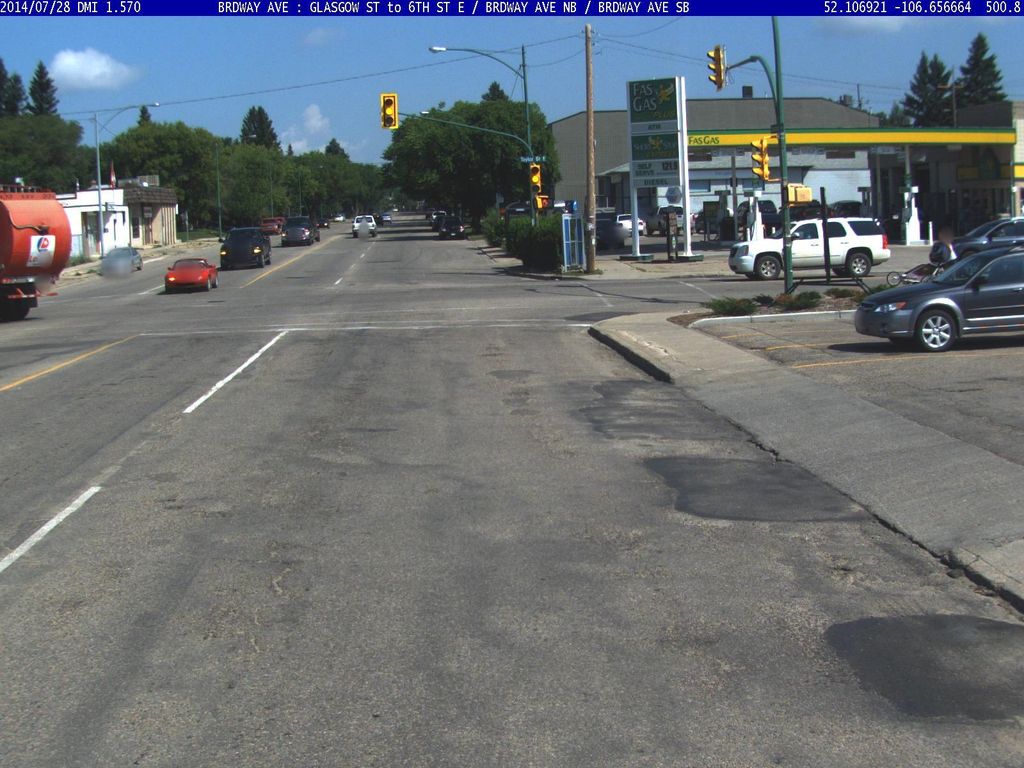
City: saskatoon